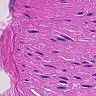
Metastatic tissue present: no